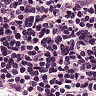
Metastatic tissue present: no